Question: I'm having a very peculiar issue with SQL Server Data Tools 2012. Whenever I attempt to launch the report previewer, I get the following exception:
> There was no endpoint listening at net.pipe://localhost/PreviewProcessingServce7324/ReportProcessing that could accept the message. This is often caused by an incorrect address or SOAP action. See InnerException, if present, for more deatils.

As far as I can tell, nothing I did triggered the issue. It just started happening one day when I fired up SSDT. I tried the suggestion on <URL>.
However, my service is up and running just fine (restarting it didn't help), and using Setspn didn't do anything for it, either.
Anyone have any ideas?
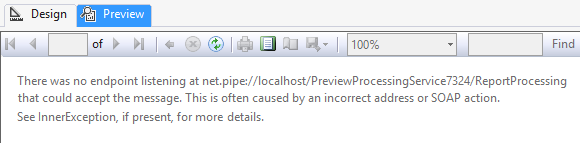
Answer: That is a current bug in SSDT-BI. The current workaround for now is to right click on the report you want to preview in your Solution Explorer and click RUN.
You will also notice that if you try to preview the report for the first time a command prompt window opens up that runs the preview process, If you don't close this window and just minimize it then you can preview the report but I think the RUN method is much easier for now. Please mark as answer if this helped.